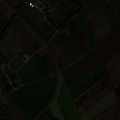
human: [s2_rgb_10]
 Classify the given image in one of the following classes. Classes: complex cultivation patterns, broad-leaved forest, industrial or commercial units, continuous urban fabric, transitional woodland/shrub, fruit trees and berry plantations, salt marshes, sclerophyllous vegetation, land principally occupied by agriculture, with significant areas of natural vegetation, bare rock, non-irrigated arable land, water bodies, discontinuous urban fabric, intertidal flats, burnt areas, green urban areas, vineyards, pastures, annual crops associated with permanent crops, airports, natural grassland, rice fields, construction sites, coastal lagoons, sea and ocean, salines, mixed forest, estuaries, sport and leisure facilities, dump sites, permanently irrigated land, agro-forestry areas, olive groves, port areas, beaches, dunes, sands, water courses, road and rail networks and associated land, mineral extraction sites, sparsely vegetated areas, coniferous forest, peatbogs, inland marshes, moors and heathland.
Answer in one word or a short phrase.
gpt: discontinuous urban fabric, non-irrigated arable land, land principally occupied by agriculture, with significant areas of natural vegetation